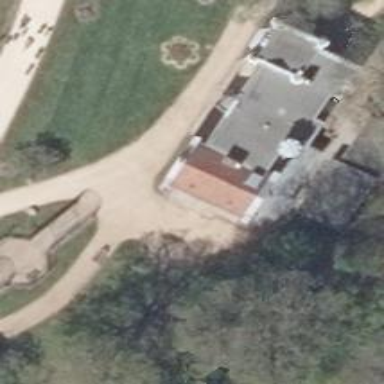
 boasting architectural features reminiscent of historic castle."